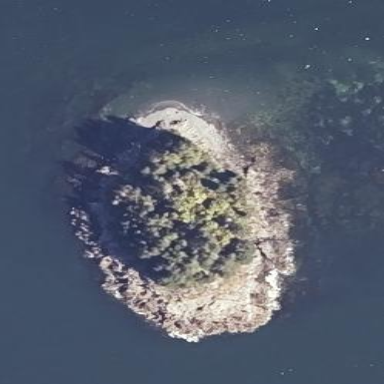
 designated as national park. The island features park area for leisure activities."